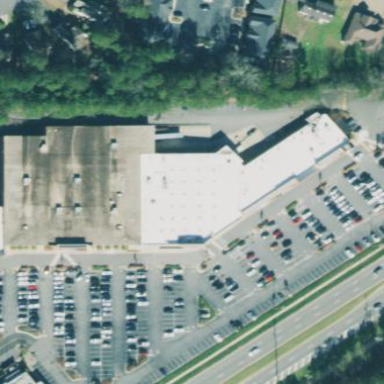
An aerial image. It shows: Part of building that serves as supermarket.